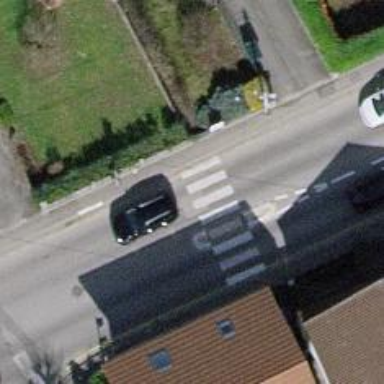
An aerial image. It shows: Road with traffic signals and zebra crossing. The crossing utilizes signal lights for controlling the flow of traffic.